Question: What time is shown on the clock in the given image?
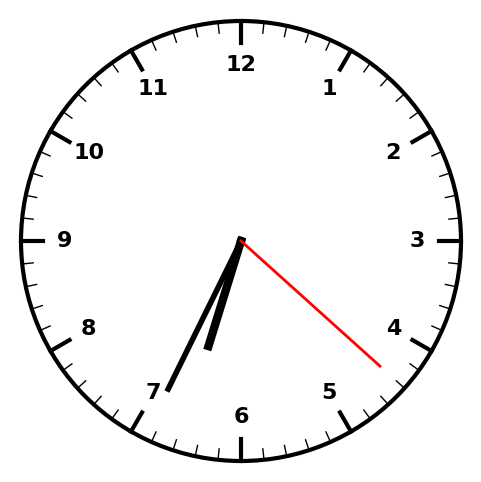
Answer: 06:34:22